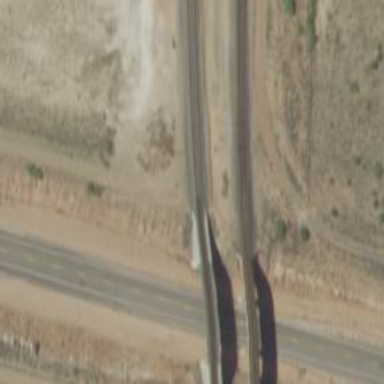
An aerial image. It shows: Railway track.